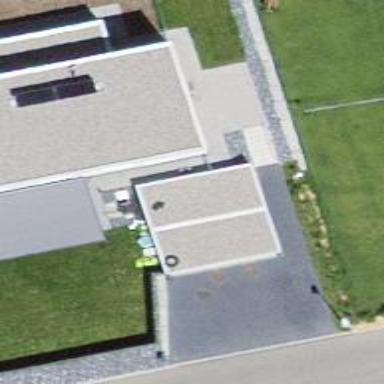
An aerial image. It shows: Garage.